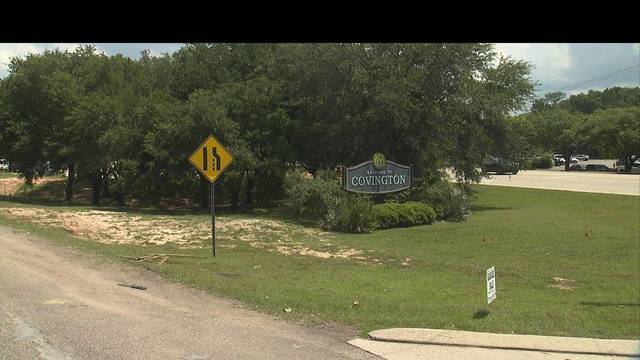
Region: United States
Coordinates: 30.474, -90.087